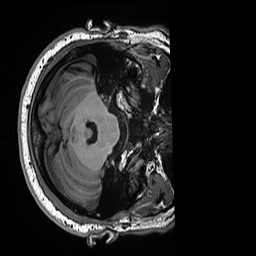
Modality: T1w
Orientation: axial
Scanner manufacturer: siemens
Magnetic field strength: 3 T
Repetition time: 2.5 s
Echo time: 0.00299 s